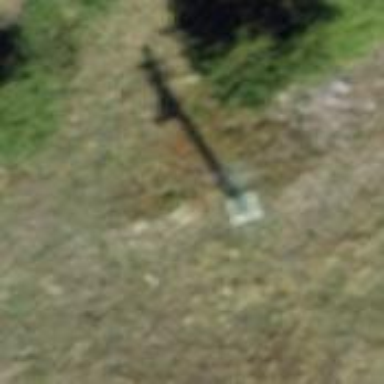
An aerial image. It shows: Pylon for aerialway.